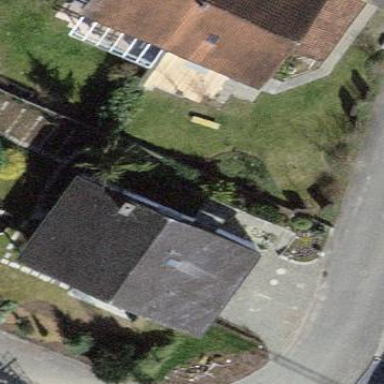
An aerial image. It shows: Building with tiled roof.